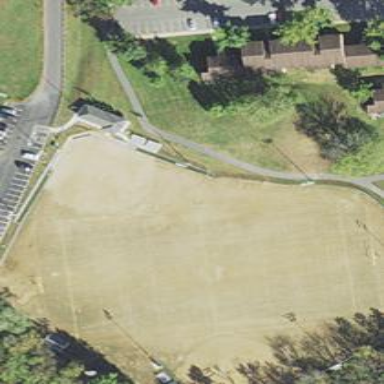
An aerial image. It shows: Baseball pitch for leisure land.